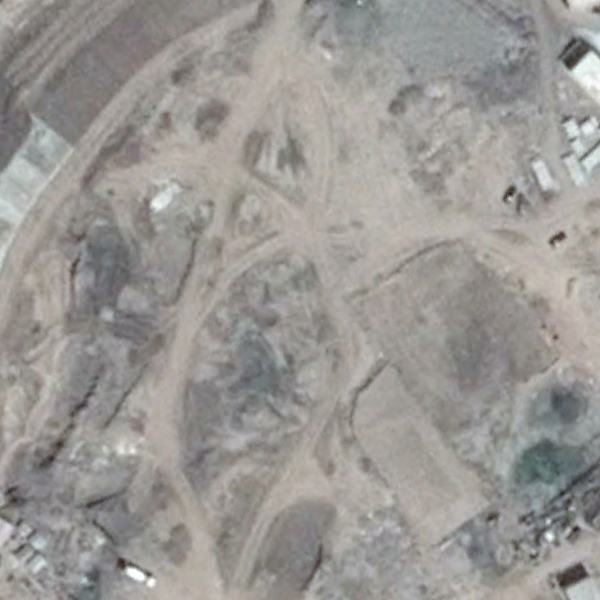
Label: BareLand